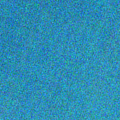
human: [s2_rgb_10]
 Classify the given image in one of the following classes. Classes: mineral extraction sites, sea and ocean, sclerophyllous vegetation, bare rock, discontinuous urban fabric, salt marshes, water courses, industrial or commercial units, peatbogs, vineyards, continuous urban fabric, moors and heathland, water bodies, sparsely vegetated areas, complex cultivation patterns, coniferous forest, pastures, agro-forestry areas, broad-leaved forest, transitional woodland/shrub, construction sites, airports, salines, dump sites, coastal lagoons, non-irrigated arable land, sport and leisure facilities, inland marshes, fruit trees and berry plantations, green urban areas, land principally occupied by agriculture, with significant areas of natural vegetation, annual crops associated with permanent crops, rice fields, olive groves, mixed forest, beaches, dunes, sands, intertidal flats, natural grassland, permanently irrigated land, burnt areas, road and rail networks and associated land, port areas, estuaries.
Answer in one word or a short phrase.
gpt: sea and ocean